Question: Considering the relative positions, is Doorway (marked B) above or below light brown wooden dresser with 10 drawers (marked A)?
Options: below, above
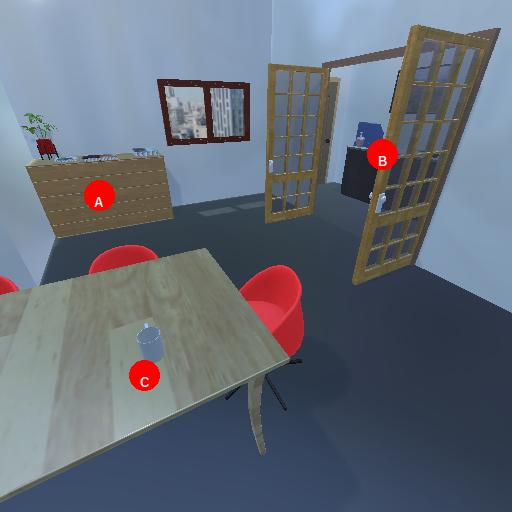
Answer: below